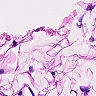
Metastatic tissue present: no